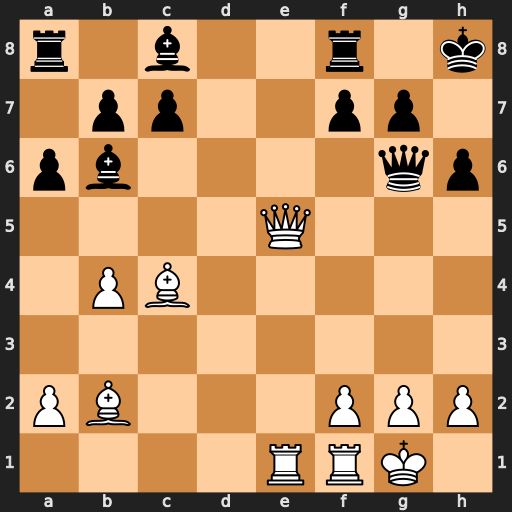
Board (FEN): r1b2r1k/1pp2pp1/pb4qp/4Q3/1PB5/8/PB3PPP/4RRK1
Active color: w
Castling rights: -
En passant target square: -
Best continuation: Bd3 f6 Bxg6 fxe5 Rxe5